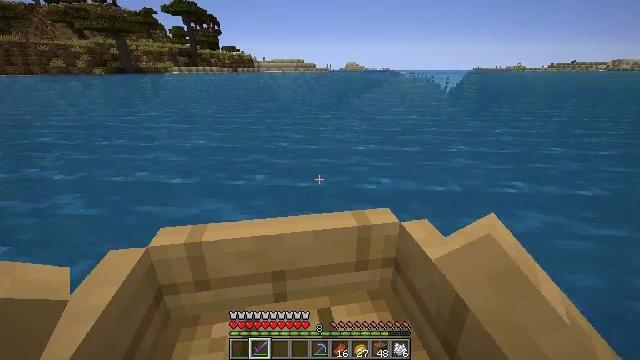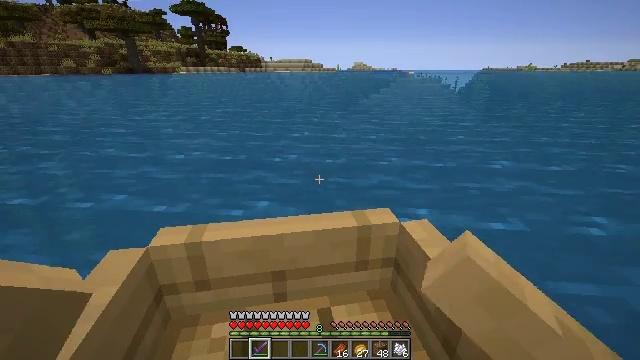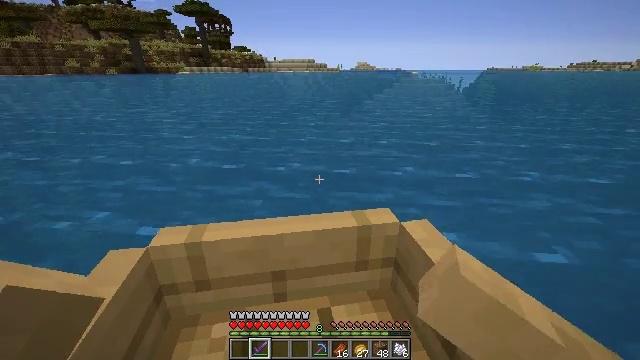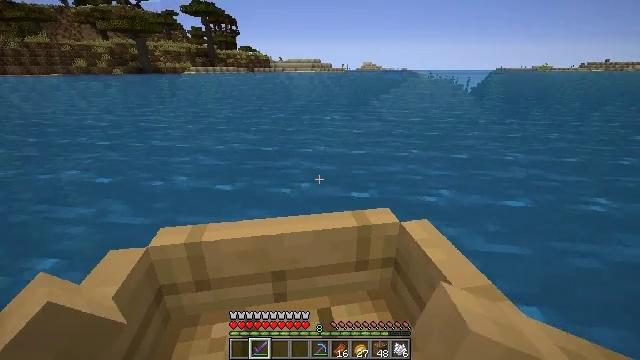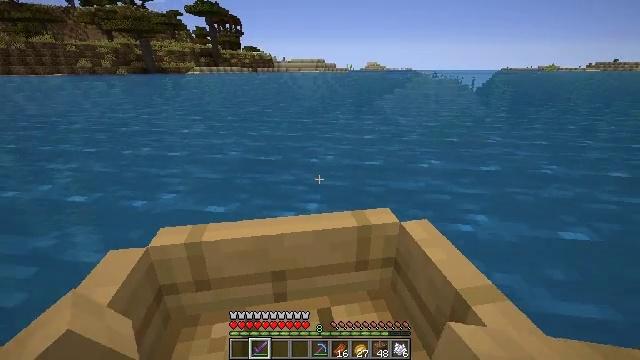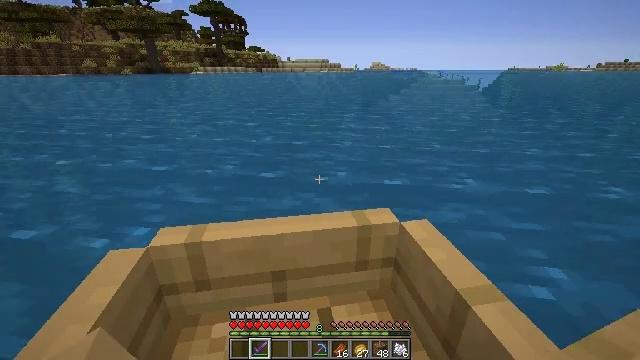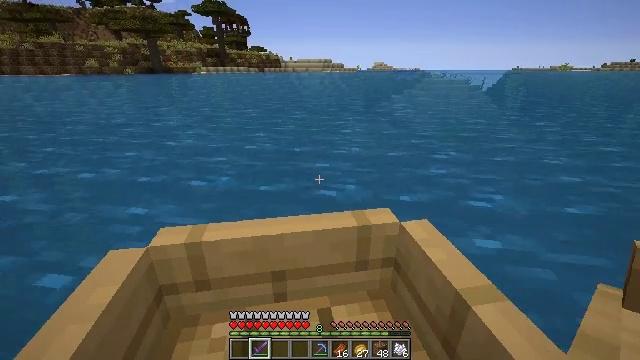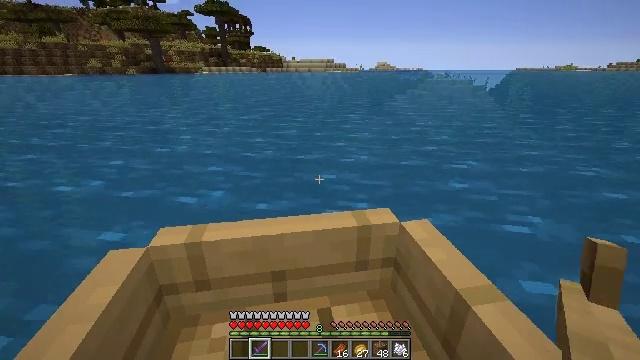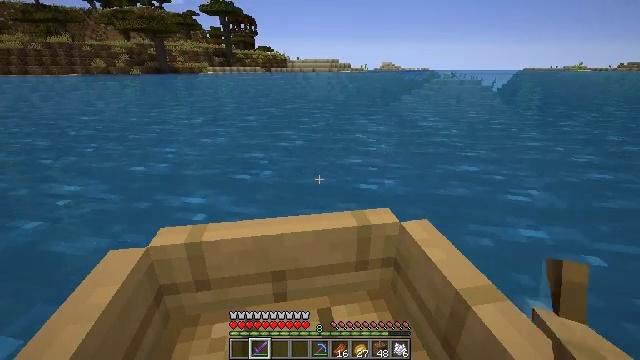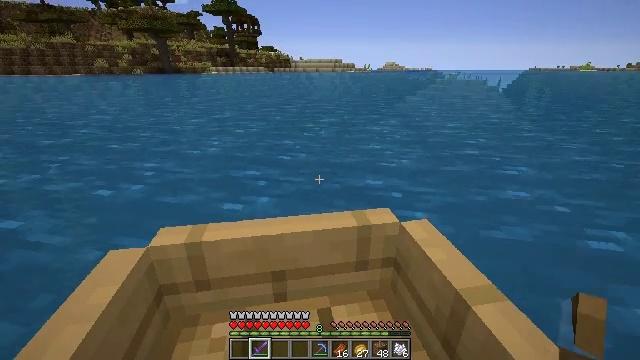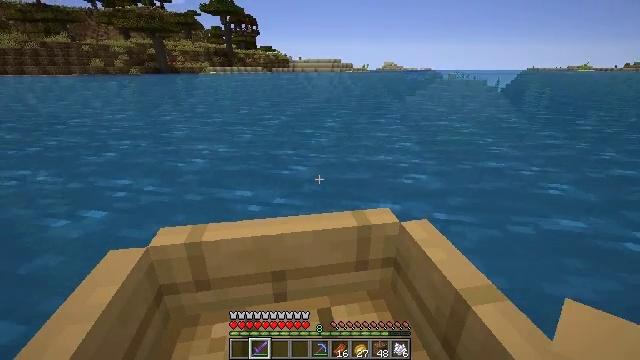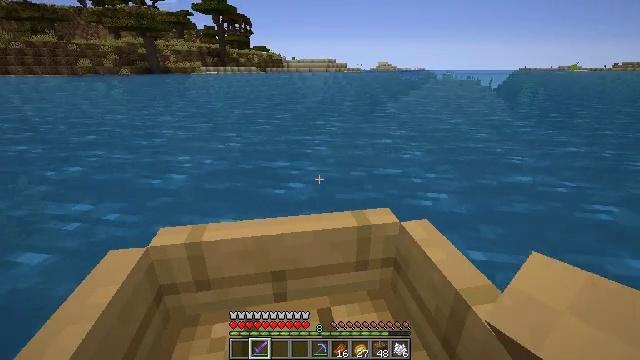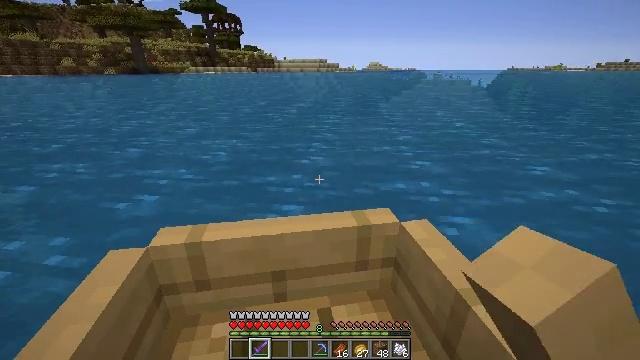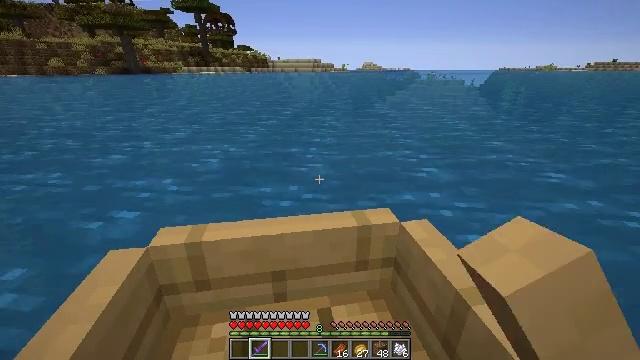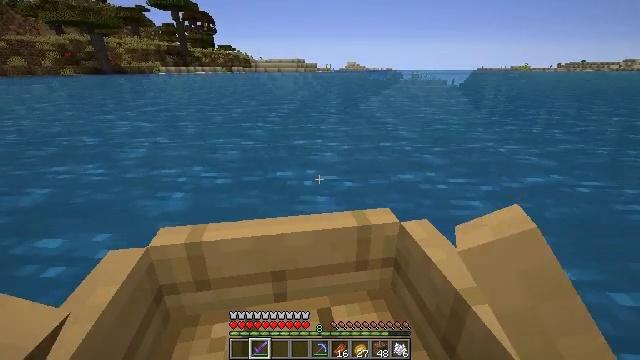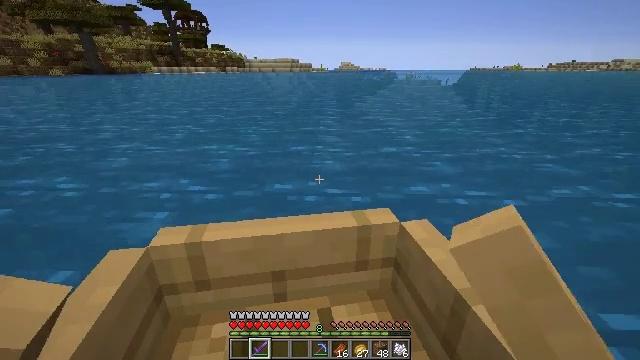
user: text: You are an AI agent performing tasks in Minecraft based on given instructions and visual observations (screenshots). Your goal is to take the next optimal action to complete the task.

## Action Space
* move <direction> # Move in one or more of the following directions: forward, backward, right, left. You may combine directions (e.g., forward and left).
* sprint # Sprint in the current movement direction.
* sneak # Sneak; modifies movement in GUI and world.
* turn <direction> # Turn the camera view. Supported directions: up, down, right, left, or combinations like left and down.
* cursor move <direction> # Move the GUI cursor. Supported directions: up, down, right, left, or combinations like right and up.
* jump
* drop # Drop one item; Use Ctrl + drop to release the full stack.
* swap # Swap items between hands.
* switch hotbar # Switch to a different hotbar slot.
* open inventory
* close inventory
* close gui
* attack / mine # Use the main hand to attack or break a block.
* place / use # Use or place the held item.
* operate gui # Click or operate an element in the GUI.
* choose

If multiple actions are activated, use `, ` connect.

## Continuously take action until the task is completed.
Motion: motion action
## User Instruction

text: Mine the grass in the plains.
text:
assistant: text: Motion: move forward
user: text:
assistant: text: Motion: move forward
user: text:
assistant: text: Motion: move forward
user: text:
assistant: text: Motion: move forward
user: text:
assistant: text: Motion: move forward
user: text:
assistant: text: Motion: move forward
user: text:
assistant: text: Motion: move forward
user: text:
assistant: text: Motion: move forward
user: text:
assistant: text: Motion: move forward and move right
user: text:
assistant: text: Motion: move forward and move right
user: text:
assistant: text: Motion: move forward and move right
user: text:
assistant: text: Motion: move forward
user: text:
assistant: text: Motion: move forward
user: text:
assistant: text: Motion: move forward
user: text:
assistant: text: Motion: move forward
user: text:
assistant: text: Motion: move forward
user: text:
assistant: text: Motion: move forward
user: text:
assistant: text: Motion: move forward
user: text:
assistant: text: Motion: move forward
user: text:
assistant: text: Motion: move forward
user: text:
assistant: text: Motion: move forward
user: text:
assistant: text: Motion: move forward, turn left
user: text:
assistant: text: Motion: move forward, turn left and up
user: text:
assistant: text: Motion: move forward, turn left and up
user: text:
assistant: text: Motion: move forward
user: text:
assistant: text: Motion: move forward
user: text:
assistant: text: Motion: move forward
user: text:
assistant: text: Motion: move forward
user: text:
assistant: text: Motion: move forward
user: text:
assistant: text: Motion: move forward